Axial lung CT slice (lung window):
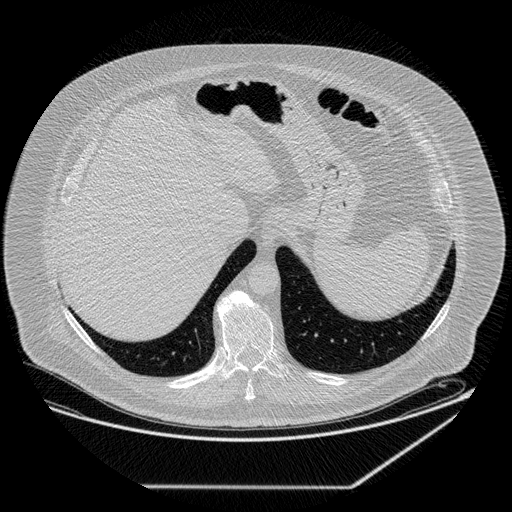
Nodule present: no